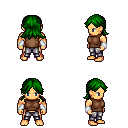
a pixel art fantasy rpg character, male body template, human, tanned skin, brown sleeveless shirt, metal pants, green loose hair, white cloth bracers, four views (front, back, left, right), 2x2 character sprite sheet, small pixel art, hard edges, no anti-aliasing